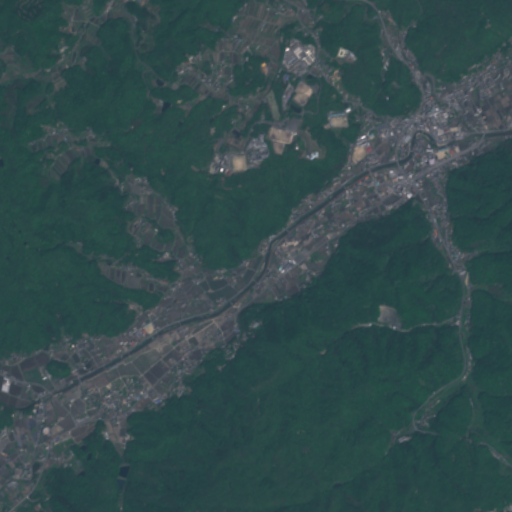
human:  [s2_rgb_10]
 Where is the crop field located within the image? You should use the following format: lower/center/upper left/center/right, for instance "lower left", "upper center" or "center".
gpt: The crop field is located in the upper right of the image.
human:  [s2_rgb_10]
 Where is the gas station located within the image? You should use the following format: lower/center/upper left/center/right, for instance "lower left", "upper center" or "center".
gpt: The gas station is located in the center right of the image.
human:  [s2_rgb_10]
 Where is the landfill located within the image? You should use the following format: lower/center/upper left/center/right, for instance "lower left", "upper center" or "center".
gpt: There is no landfill in the image.